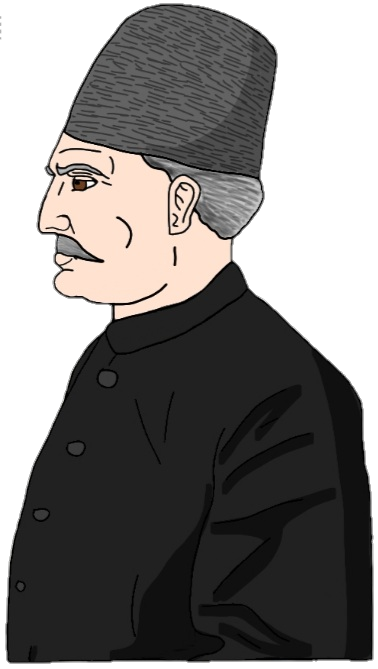
Label: 4_Yes_Chad